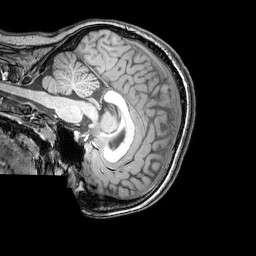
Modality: T1w
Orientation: sagittal
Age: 23
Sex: female
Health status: healthy
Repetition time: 0.081 s
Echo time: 0.037 s